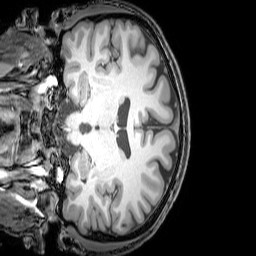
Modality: T1w
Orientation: coronal
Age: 26
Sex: male
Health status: healthy
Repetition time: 0.081 s
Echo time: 0.037 s